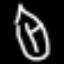
Label: leaf